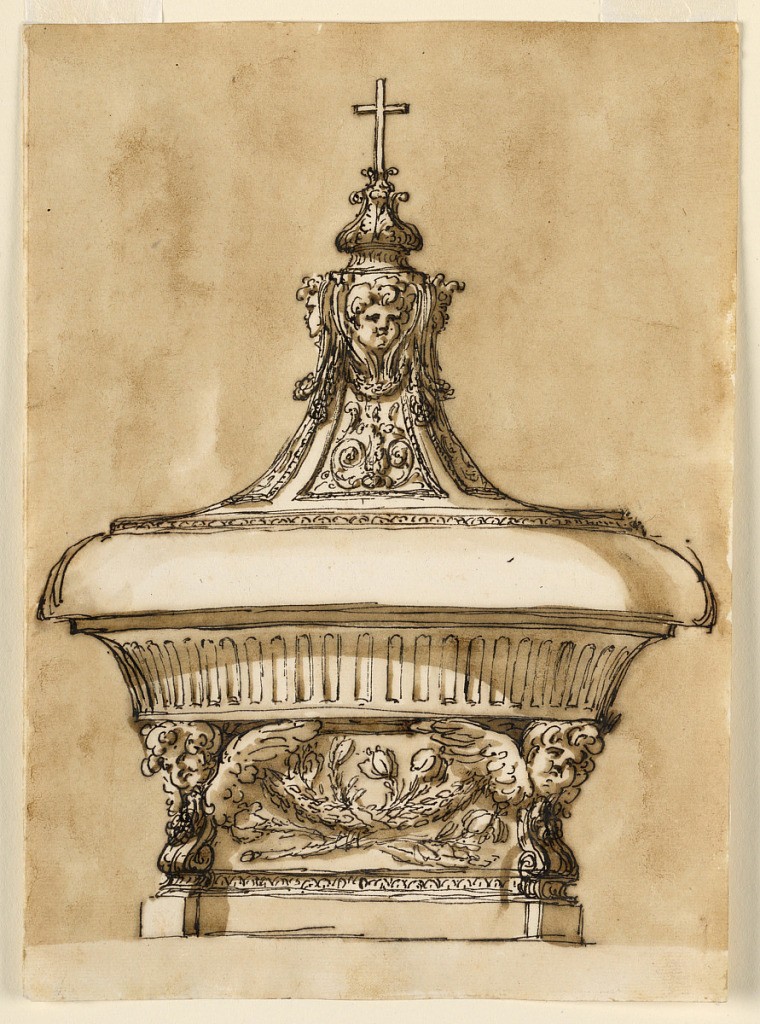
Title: Design for a Baptismal Font
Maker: Giuseppe Barberi, Italian, 1746–1809
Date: ca. 1775
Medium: Pen and brown ink, brush and brown wash on lined off-white laid paper
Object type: Drawing
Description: The bowl is low and divided into the fluted body and a big rim. The lid has the shape of a rounded pedestal with cherubim above festoons. It is supported by a high vase, the upper part of which is decorated at the front with lily branches and a festoon. At the oblique sides are volutes, with cherubim on top.